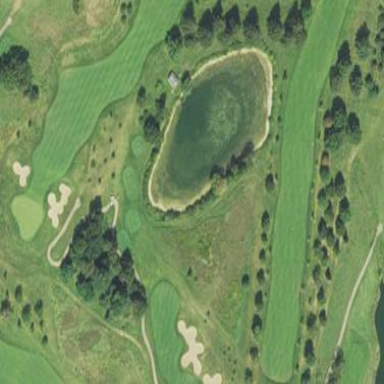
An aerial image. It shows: Water hazard in golf course. The hazard is natural water feature.